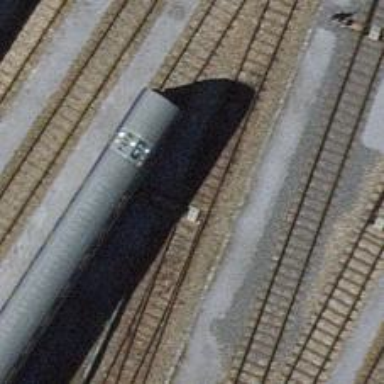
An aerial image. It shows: Railway switch.